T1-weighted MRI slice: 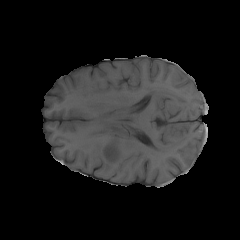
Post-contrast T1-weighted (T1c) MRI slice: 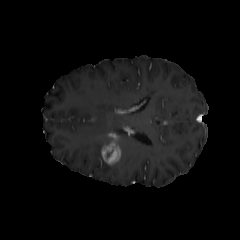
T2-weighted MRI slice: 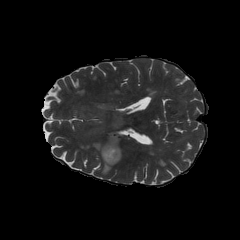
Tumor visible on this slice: yes